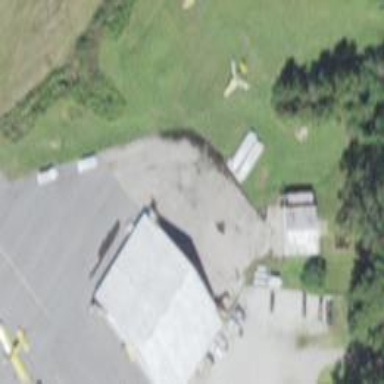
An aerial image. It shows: Hangar building located at airport.